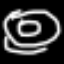
Label: donut